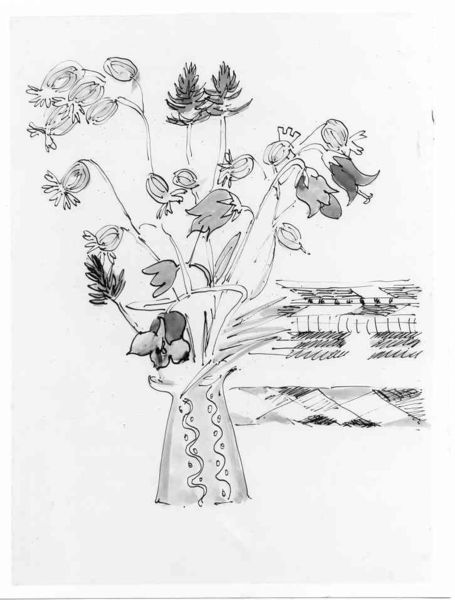
Titel: Vase mit Blumen
Künstler: Ernst Ludwig Kirchner
Standort: Karlsruhe
Institution: Staatliche Kunsthalle Karlsruhe
Schlagwörter: feder, schatten, weiß, aquarell, landschaft, bewegung, blume, blumen, fenster, grau, hell, hintergrund, schwarz, skizze, tisch, zeichnung, ausblick, blüte, blüten, rose, rosen, tuch, zaun, karo, malerei, muster, bild, tischdecke, tischtuch, feld, realismus, decke, bühne, pflanzen, krone, schön, kinder, krug, stilleben, stillleben, vase, papier, blumenvase, tribüne, abstrakt, modern, linien, dekoration, langeweile, tulpen, ornamente, strauss, striche, blumenstrauss, impression, punkte, tulpe, karos, tusche, blumenstillleben, stengel, deko, schwarzweiss, schraffur, punkt, bleistift, macke, entwurf, pinsel, stängel, tinte, polke, knospen, plastizität, disteln, gärten, blumenstilleben, muser, schneeglöckchen, feldblumen, glockenblume, glockenblumen, stadion, narzissen, stadium, karrees, schlangenlinien, caro, hinterrund, könig krone, sportstadion, stinki, eblumen, eindruch, ständel